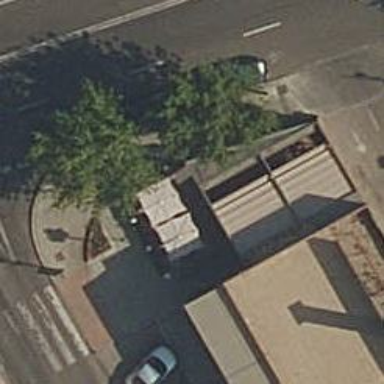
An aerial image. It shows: Bar.